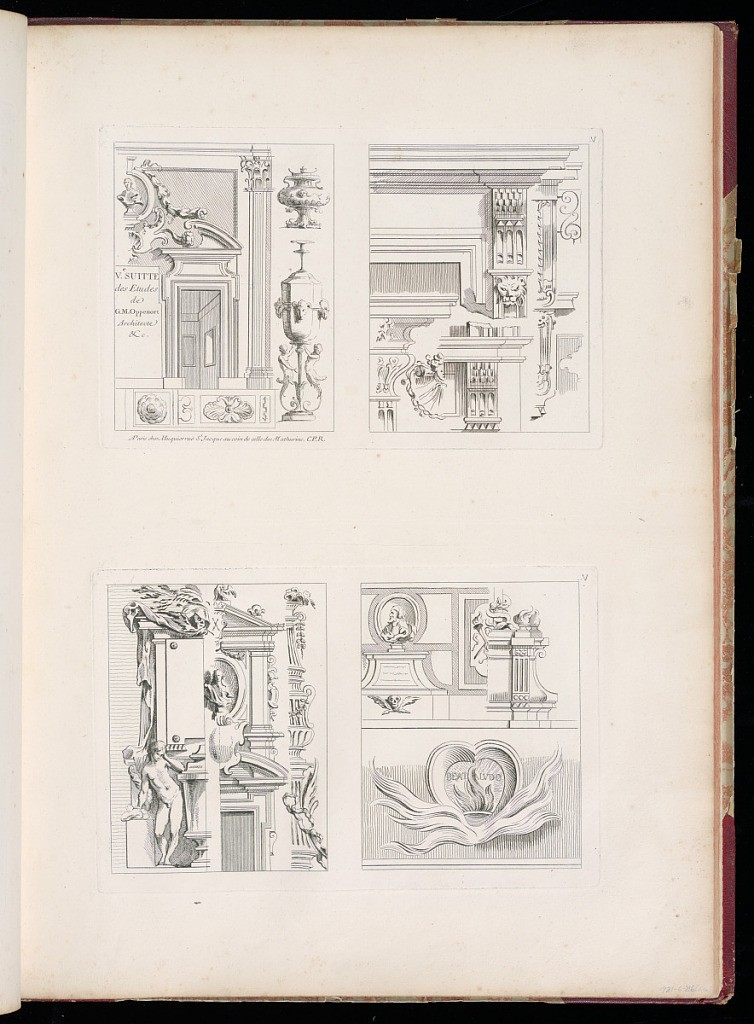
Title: Title Page
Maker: Gilles-Marie Oppenord, French, 1672–1742
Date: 1749-1761
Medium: Etching and engraving on laid paper
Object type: Bound print
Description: Page printed with two plates (each divided into two) depicting architecture fragments including doorways, ornamentation, rosettes, rondels, brackets, aedicules, and cartouches. The plate at the upper left functions as the title page. The plates are numbered but not signed.